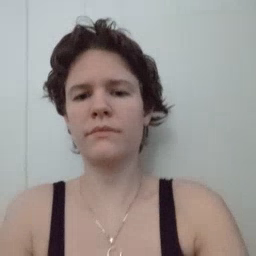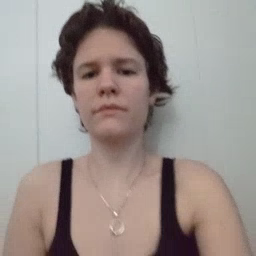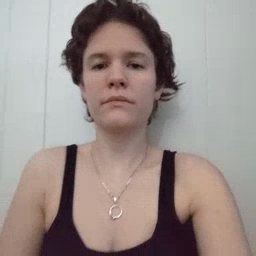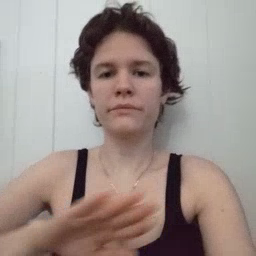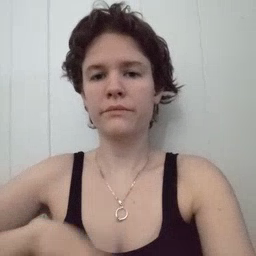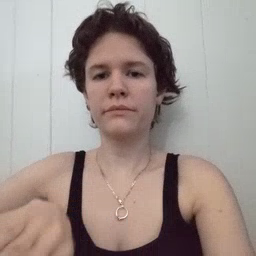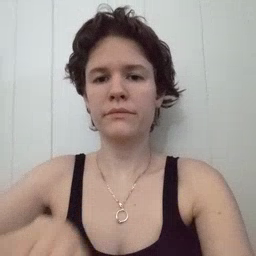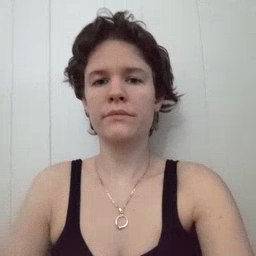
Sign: pool